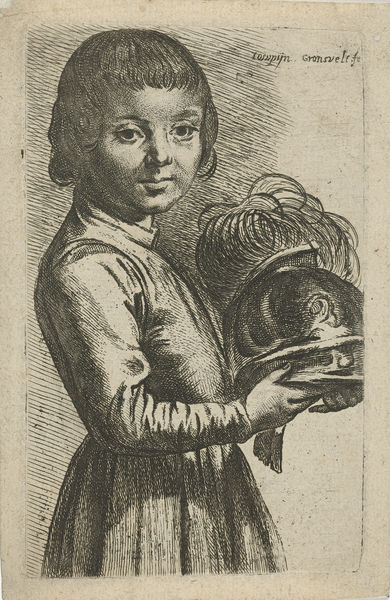
Titel: Jongen met helm
Künstler: Johannes Gronsveld
Standort: Amsterdam
Institution: Rijksmuseum
Schlagwörter: portrait, enfant, casque, tunique, plumeau, plumet